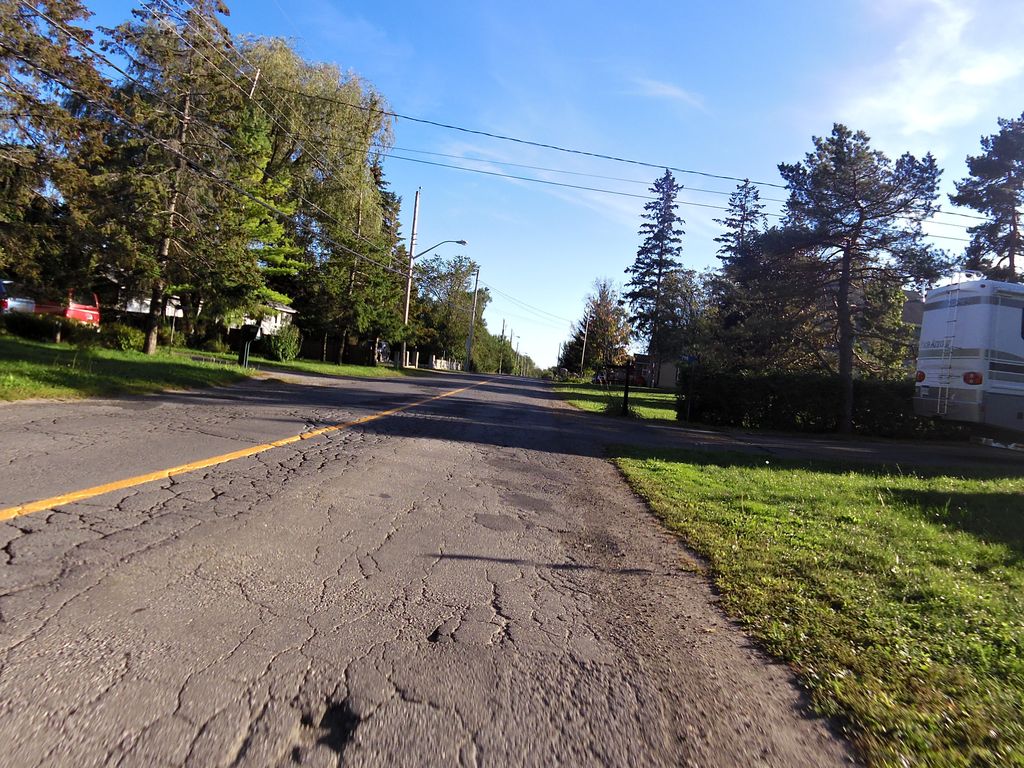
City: ottawa-gatineau